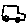
Label: car